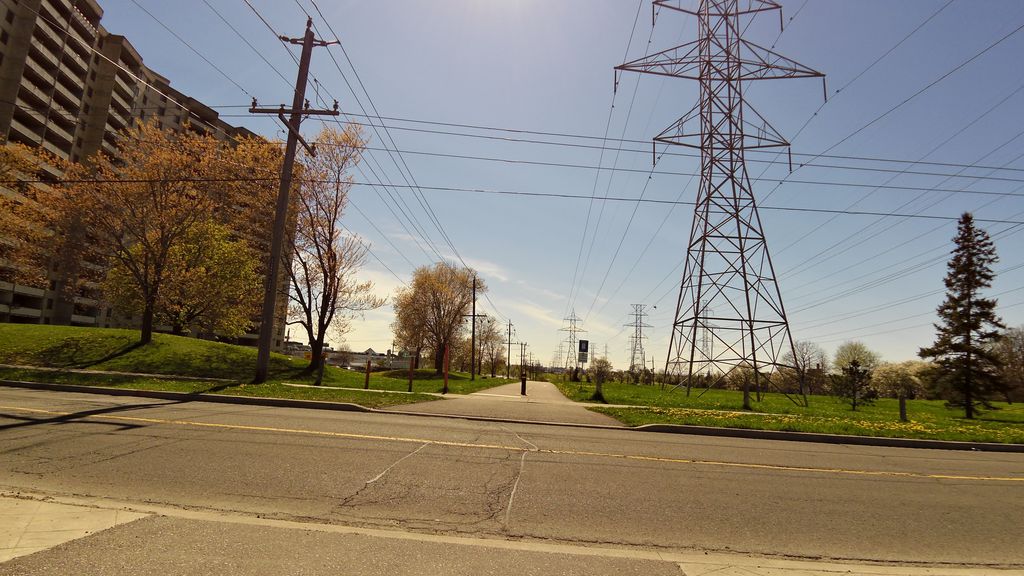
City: toronto